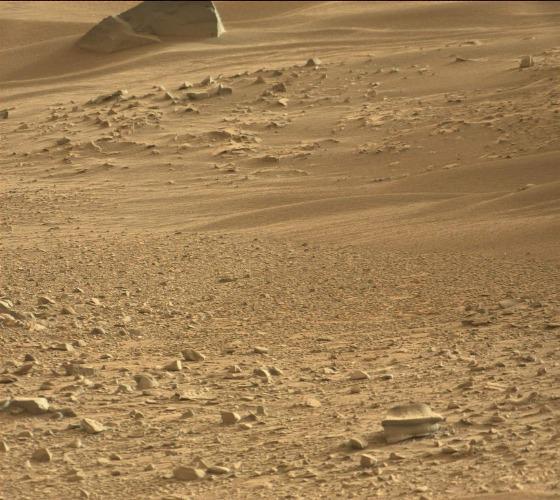
Terrain classes present: Bedrock, Gravel / Sand / Soil, Rock